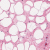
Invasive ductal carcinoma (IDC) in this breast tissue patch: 0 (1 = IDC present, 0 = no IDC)